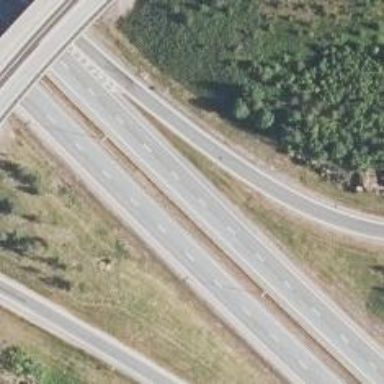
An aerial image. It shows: Asphalt motorway.